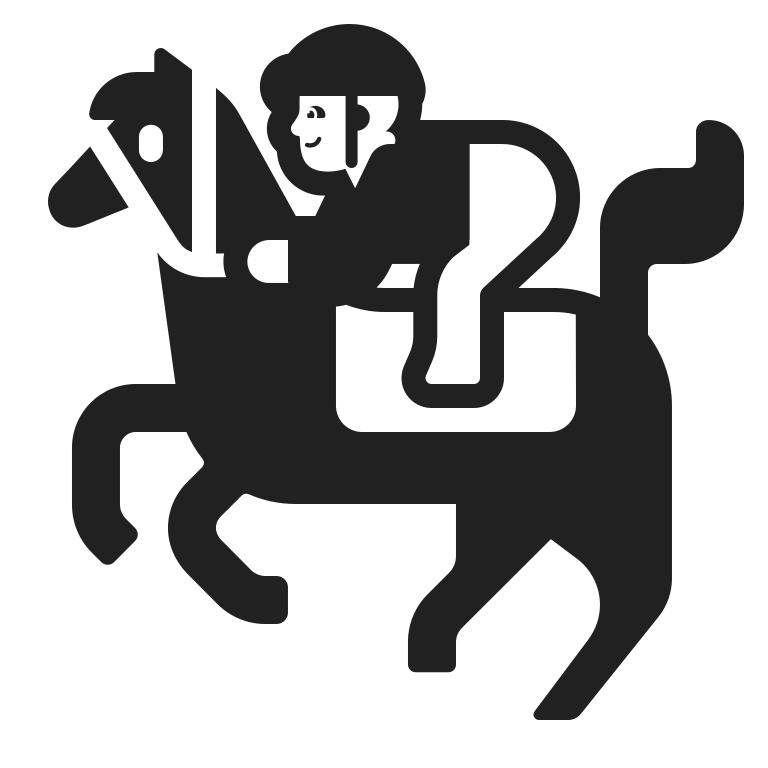
horse racing high contrast default